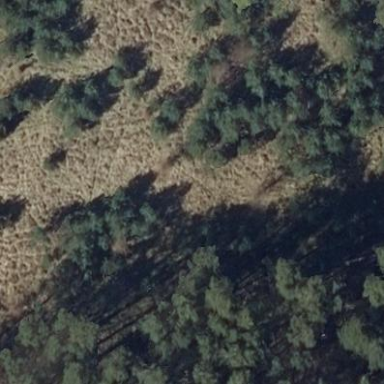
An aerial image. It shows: Patch of scrub vegetation.